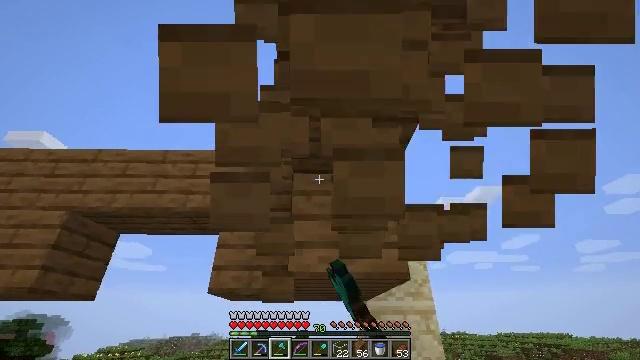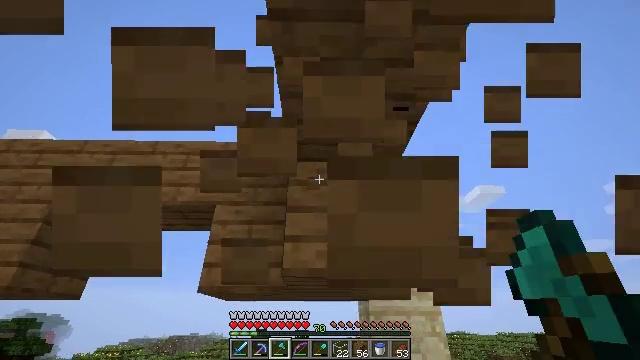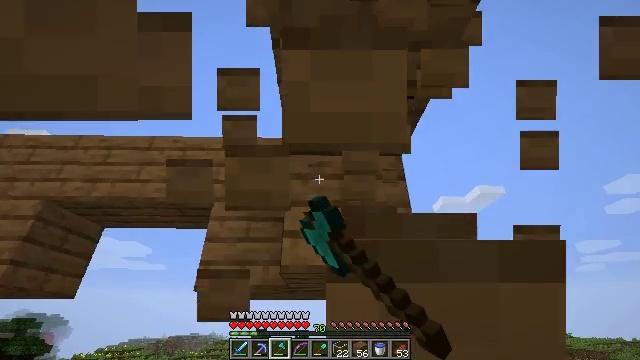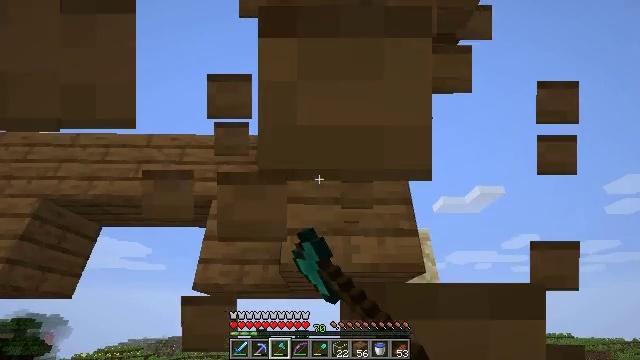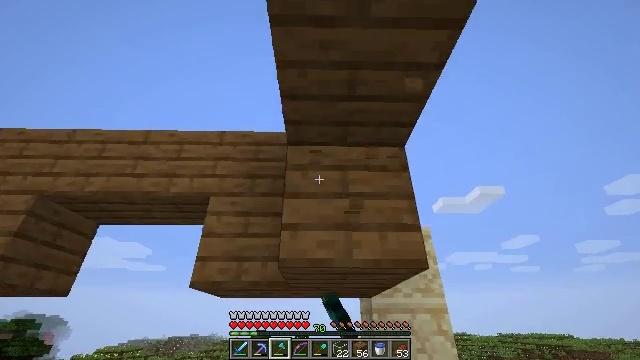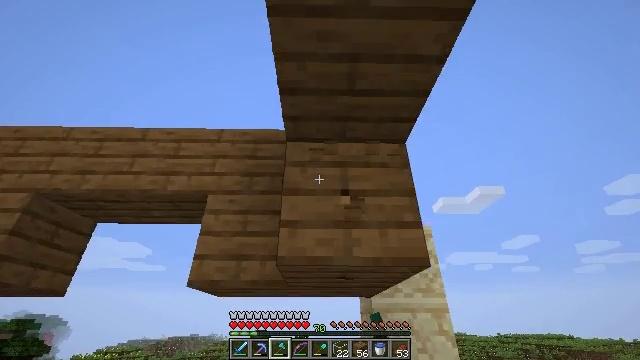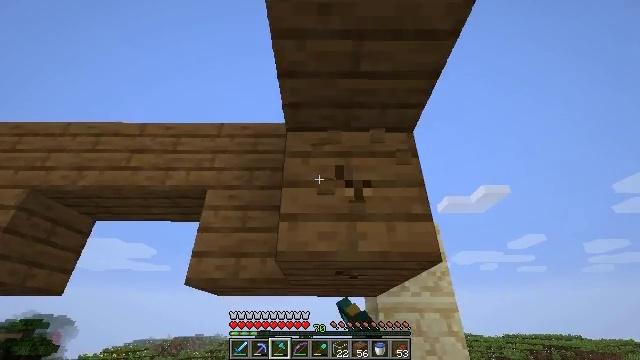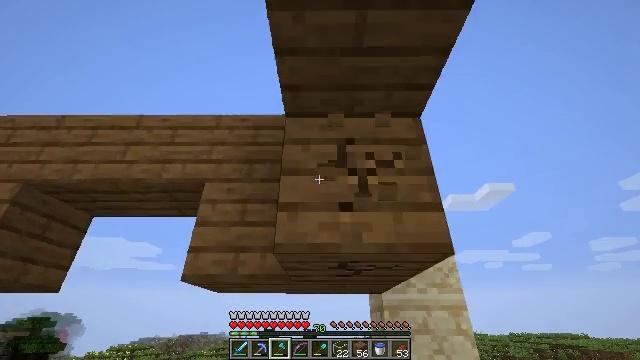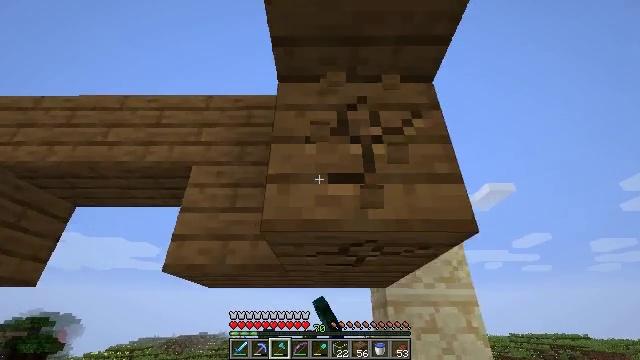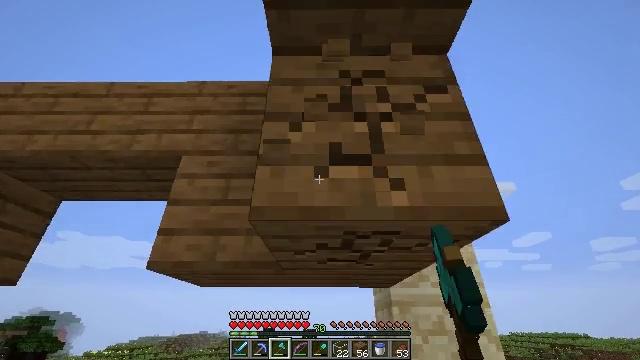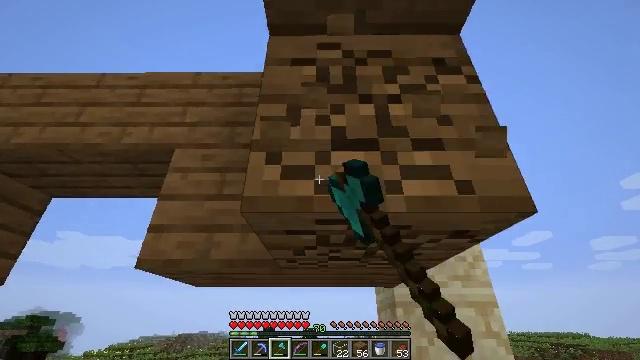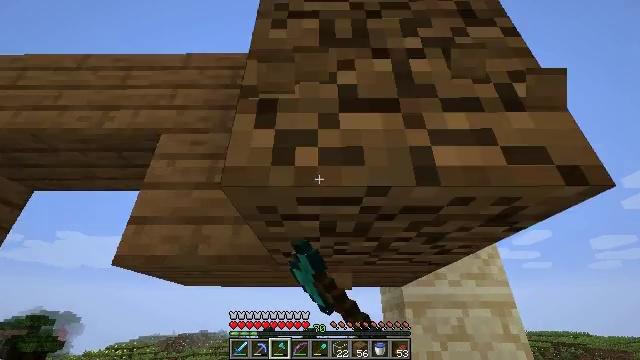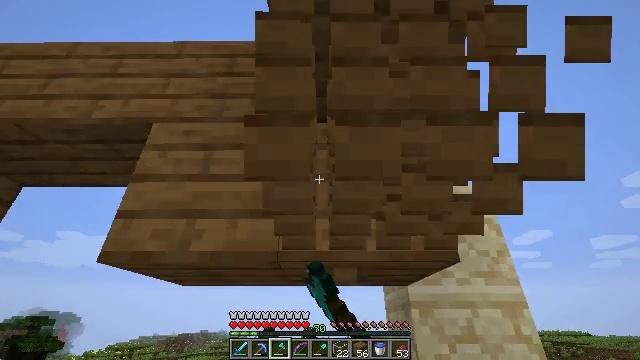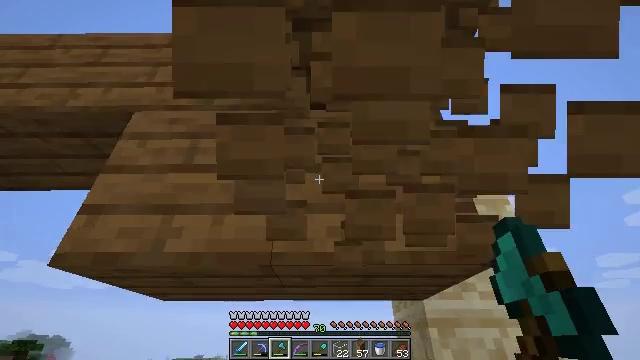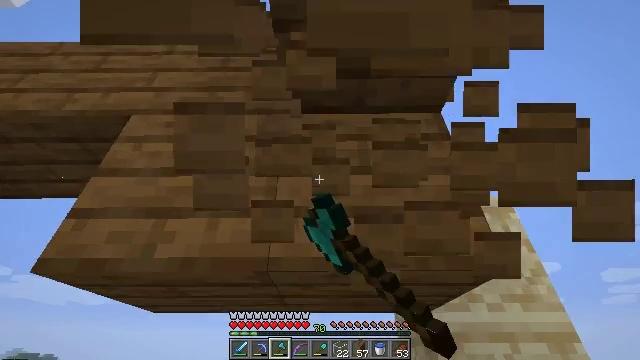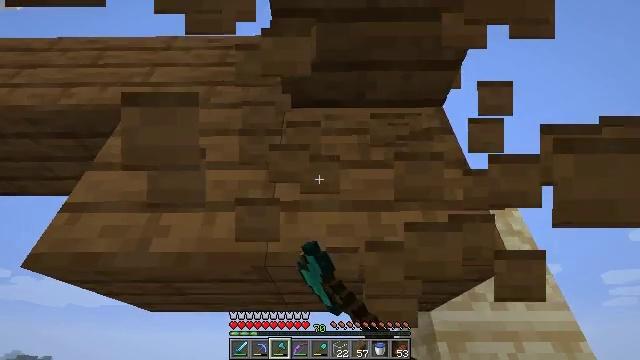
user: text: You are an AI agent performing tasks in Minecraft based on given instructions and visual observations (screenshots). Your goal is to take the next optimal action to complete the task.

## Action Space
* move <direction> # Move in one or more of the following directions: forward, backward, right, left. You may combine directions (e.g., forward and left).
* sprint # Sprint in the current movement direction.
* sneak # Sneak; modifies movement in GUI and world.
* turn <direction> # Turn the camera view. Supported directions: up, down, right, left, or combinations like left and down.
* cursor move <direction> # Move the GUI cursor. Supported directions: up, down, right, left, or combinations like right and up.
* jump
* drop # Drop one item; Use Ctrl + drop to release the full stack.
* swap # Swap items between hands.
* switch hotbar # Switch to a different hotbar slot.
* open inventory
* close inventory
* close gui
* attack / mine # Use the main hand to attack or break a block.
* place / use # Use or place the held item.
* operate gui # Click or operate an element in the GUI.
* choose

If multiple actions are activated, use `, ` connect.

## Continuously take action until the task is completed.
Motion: motion action
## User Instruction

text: Harvest spruce planks for building.
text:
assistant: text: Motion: move forward, attack / mine
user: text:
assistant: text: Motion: attack / mine
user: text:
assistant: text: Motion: attack / mine
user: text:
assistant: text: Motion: attack / mine
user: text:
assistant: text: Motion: move forward, attack / mine
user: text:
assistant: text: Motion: move forward, attack / mine
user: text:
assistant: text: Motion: move forward, attack / mine
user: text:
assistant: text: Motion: move forward, attack / mine
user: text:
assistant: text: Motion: move forward, attack / mine
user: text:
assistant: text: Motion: move forward, attack / mine
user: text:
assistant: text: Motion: move forward, attack / mine
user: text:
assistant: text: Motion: move forward, attack / mine
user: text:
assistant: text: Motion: turn up, attack / mine
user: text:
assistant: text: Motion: turn up, attack / mine
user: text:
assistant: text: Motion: attack / mine
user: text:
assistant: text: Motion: attack / mine
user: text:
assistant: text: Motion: attack / mine
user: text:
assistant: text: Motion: attack / mine
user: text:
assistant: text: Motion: move forward, attack / mine
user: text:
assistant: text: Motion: move forward, attack / mine
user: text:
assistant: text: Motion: move forward, attack / mine
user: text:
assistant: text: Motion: move forward, turn left, attack / mine
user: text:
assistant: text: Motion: move forward, turn left, attack / mine
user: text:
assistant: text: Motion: turn left and up, attack / mine
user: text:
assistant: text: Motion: turn left and up, attack / mine
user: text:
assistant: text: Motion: turn left and up, attack / mine
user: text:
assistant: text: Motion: turn left and up, attack / mine
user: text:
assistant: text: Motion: turn left and up, attack / mine
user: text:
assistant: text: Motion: turn left, attack / mine
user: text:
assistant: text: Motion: turn left, attack / mine